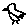
Label: bird